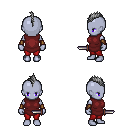
a pixel art fantasy rpg character, female body template, dark elf, purple skin, maroon tunic, red pants, gray mohawk hairstyle, cloth bracers, dagger, four views (front, back, left, right), 2x2 character sprite sheet, small pixel art, hard edges, no anti-aliasing